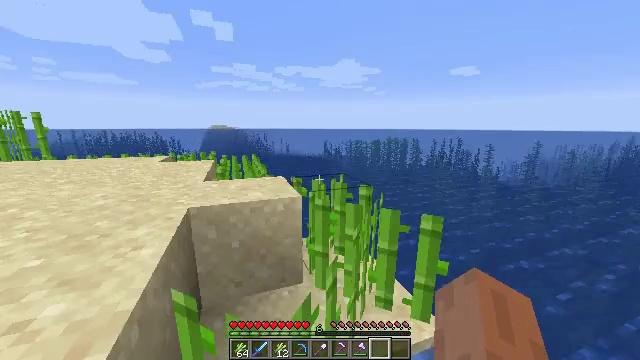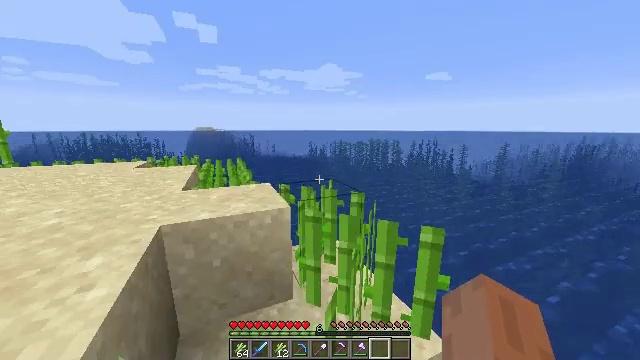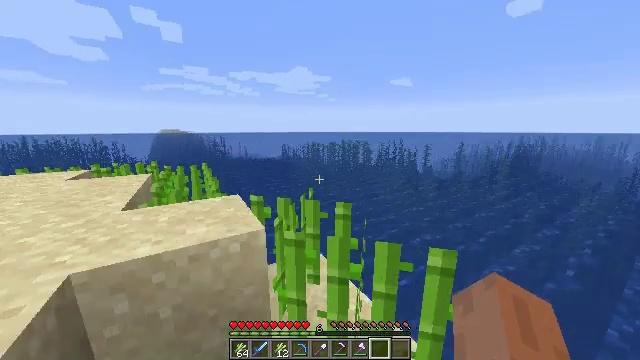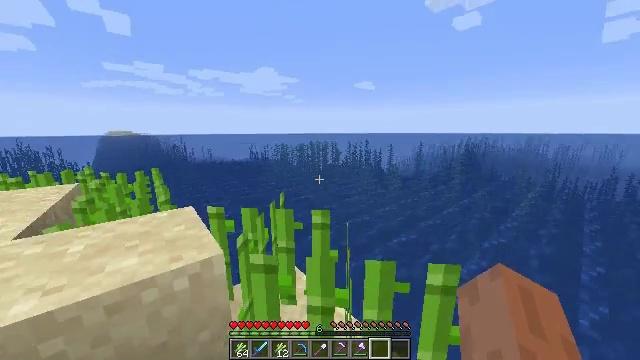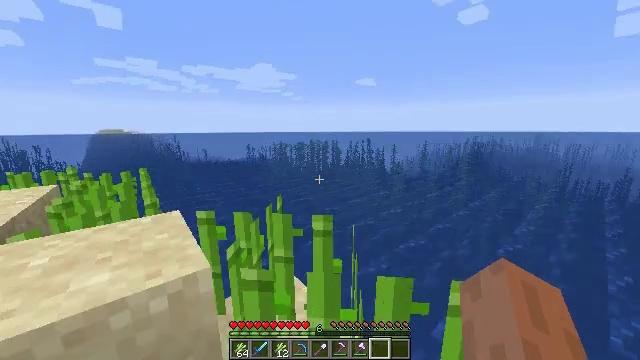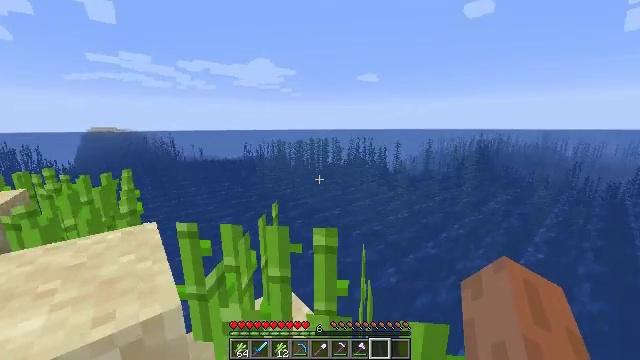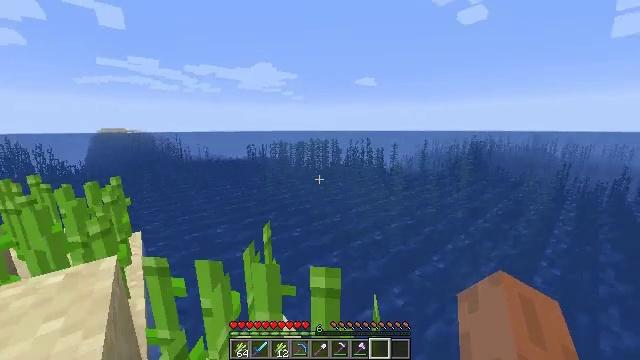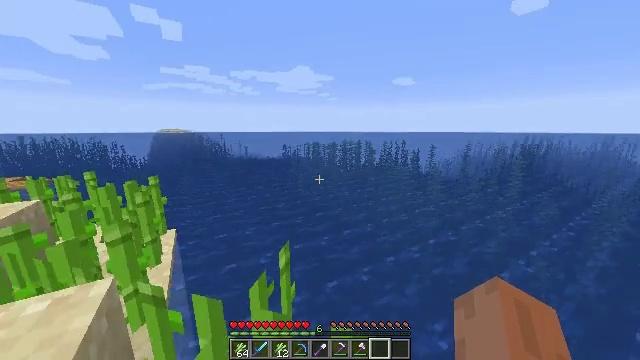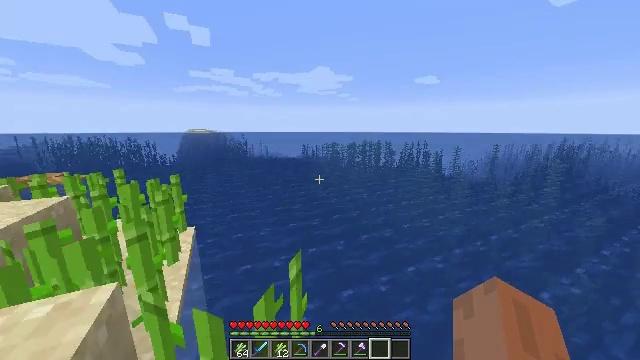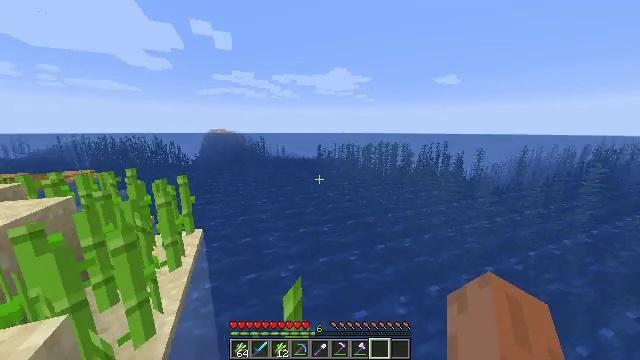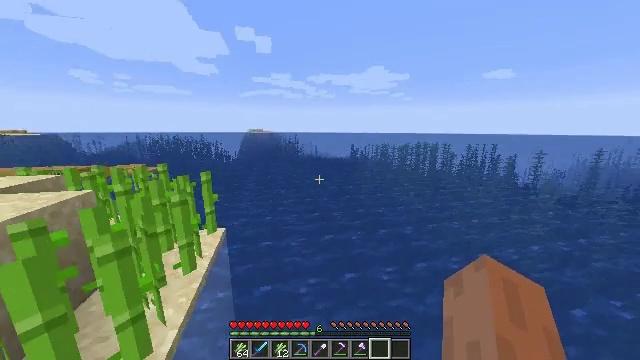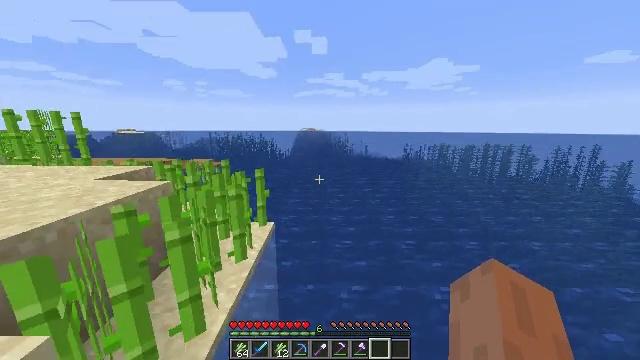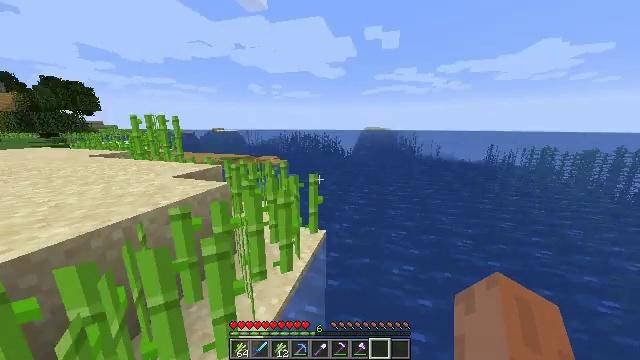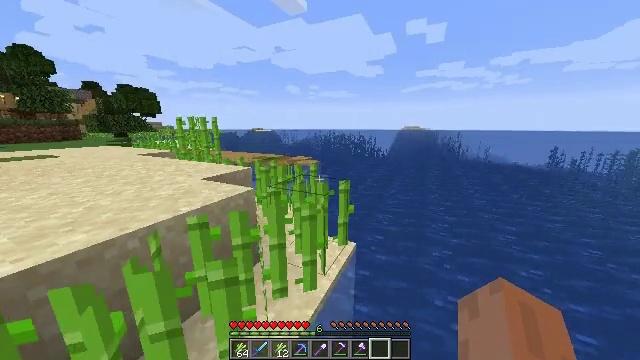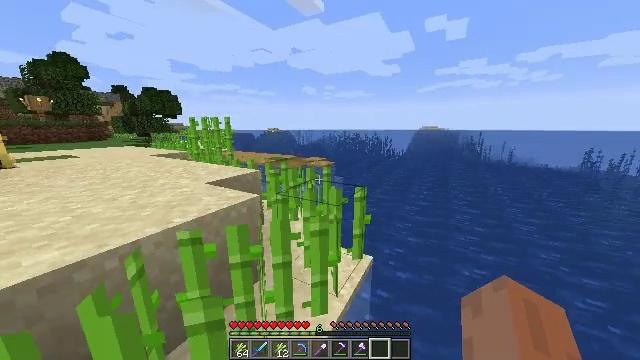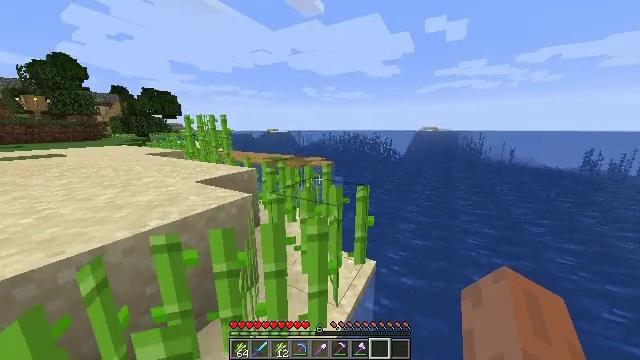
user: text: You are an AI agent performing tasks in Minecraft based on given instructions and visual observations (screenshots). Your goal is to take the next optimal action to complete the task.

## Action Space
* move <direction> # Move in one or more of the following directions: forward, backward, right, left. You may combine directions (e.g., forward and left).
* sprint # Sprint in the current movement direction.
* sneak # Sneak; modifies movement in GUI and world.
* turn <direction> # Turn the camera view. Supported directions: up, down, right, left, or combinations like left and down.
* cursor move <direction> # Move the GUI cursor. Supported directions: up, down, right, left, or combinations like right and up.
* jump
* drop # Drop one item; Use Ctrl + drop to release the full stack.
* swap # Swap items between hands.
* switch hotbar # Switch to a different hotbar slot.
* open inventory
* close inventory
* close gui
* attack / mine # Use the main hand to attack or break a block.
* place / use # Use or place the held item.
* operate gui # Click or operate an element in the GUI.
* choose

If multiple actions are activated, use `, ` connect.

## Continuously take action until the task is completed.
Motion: motion action
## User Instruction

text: Break the sugar cane.
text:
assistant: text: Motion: move forward, sprint, turn right
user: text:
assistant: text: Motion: move forward, sprint, turn right
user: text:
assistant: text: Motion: move forward, sprint, turn right
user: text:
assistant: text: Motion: move forward, sprint
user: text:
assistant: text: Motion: move forward, sprint
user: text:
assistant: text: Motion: move forward, sprint
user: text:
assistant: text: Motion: move forward, sprint, turn left
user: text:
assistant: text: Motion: move forward, sprint, turn left
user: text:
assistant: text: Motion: move forward, sprint, turn left
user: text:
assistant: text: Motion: move forward, sprint, turn left
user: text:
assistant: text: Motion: move forward, sprint, turn left
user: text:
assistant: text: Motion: move forward, sprint, turn left
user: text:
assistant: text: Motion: move forward, sprint, turn left
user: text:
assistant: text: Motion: move forward, sprint, turn left
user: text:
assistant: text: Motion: move forward, sprint
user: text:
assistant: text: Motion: move forward, sprint
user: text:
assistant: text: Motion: move forward, sprint
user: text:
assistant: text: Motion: move forward, sprint
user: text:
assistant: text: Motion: move forward, sprint
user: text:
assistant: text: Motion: move forward, sprint
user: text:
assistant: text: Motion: move forward, sprint
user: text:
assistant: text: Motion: move forward, sprint, jump
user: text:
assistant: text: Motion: move forward, sprint, jump
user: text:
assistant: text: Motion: move forward, sprint, jump
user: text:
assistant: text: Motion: move forward, sprint, jump
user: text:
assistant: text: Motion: move forward, sprint, jump
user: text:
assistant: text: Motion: move forward, sprint, jump
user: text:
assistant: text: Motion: move forward, sprint
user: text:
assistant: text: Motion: move forward, sprint
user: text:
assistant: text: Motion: move forward, sprint, jump